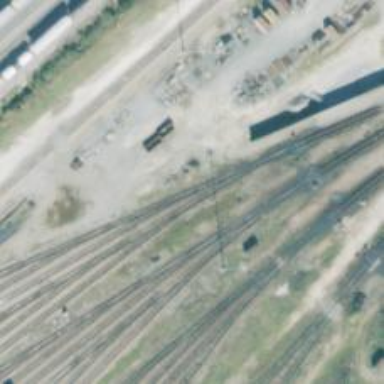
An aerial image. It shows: Railway yard.